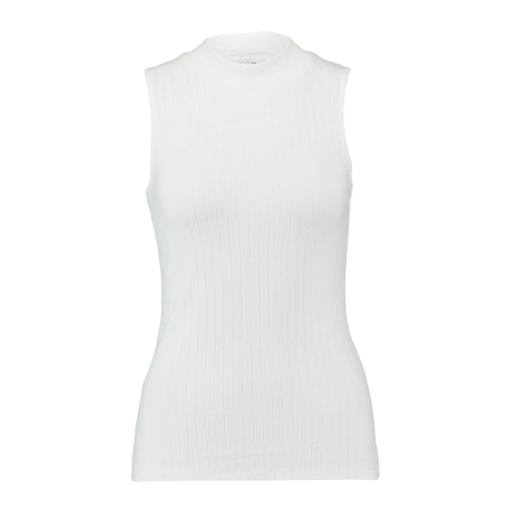
white mockneck tank top, white ribbed tank, white sleeveless turtleneck top, white background